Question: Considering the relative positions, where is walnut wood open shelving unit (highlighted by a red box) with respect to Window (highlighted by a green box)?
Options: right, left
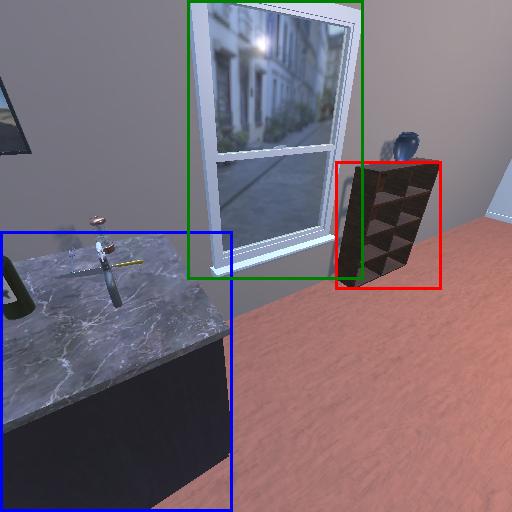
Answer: right